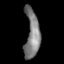
Tissue: lung
Cell type: T cells
Senescence score: 0.2395
Nuclear area (px): 691
Mean DAPI intensity: 124.657